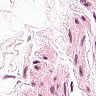
Metastatic tissue present: no